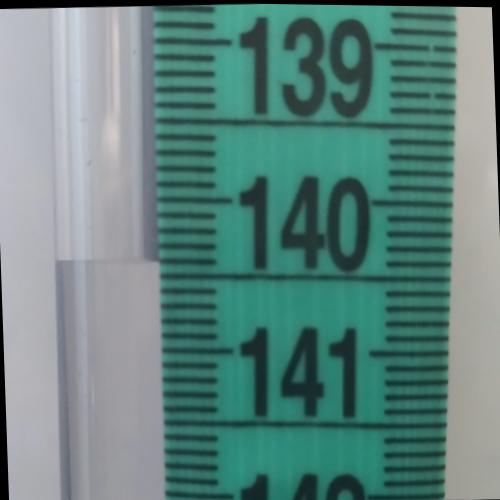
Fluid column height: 140.4 cm